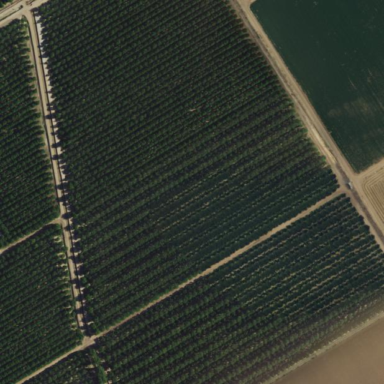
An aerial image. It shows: Orchard.